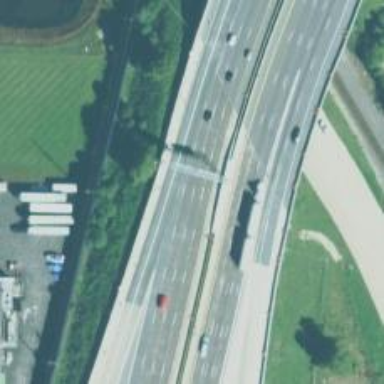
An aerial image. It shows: Motorway junction.